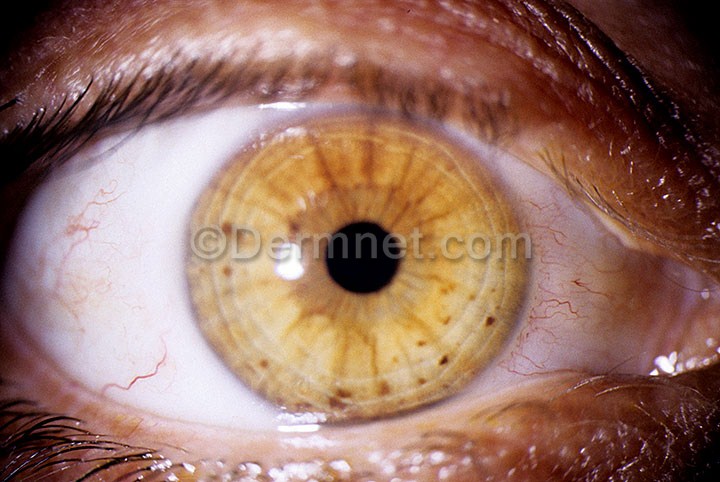
Disease: Systemic Disease